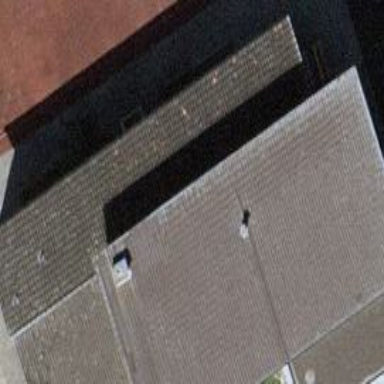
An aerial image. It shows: School building.